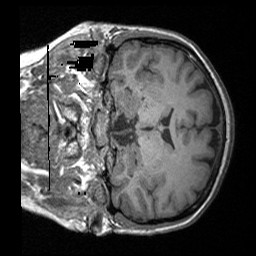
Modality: T1w
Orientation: coronal
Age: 48
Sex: female
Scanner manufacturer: siemens
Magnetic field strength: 3 T
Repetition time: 1.64 s
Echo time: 0.00234 s